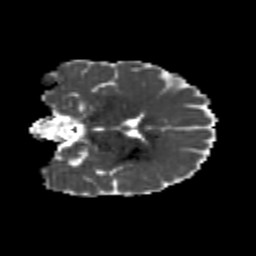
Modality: MD
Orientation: coronal
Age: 25
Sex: female
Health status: healthy
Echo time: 0.074 s